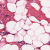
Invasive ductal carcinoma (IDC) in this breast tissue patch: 1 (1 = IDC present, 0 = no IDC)